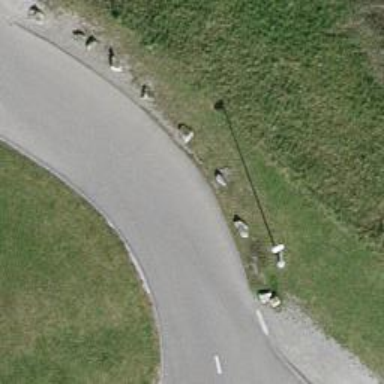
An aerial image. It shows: Block barrier.